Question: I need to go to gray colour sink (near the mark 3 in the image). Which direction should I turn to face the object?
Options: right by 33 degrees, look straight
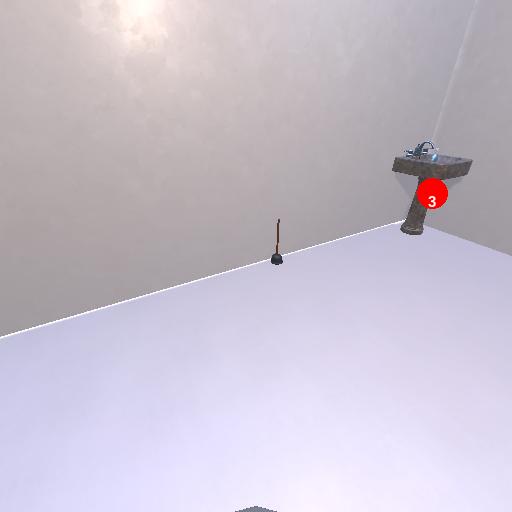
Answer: right by 33 degrees